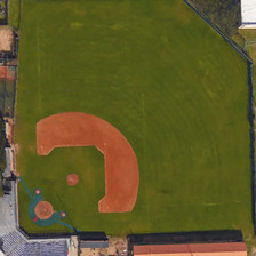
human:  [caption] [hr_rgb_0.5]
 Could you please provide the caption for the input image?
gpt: the fan shaped baseball field occupies a pentagonal field .

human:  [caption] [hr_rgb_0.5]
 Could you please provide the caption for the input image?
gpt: Polygonal baseball field, surrounded by blocks and stands.

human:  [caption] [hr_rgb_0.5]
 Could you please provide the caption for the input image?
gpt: It is a polygonal baseball field with some houses around it.

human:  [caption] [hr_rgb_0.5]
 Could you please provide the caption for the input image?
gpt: There are some blocks and a polygonal baseball field bracket.

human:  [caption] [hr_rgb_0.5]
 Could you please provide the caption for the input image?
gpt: This is a polygonal baseball field with several houses around it.